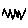
Label: zigzag